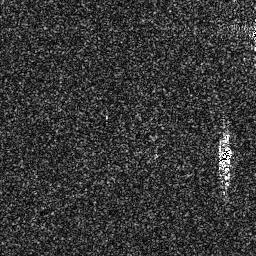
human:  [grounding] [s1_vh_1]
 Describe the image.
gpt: In the satellite image, there is  <ref>1 medium ship </ref> <box>[[83, 55, 91, 69, 0]]</box> located at right.